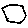
Label: hexagon